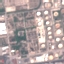
Land use / land cover: Industrial